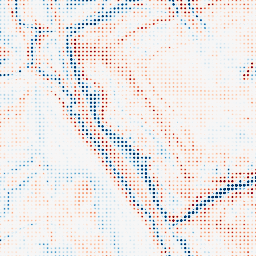
Category: edge_preserving
Decomposition family: bilateral
Decomposition parameters: d: 21
sigma_color: 100
sigma_space: 75
Upsampling method: sinc_blackman
Upsampling parameters: scale: 8
kernel_size: 4
Upsampling scale: 8